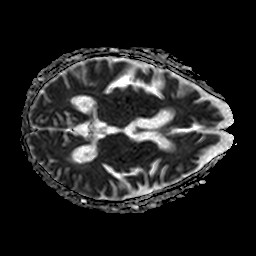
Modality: ADC
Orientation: axial
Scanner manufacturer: philips
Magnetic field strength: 1.5 T
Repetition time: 4.637 s
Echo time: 0.07843 s